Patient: sex M, age 42
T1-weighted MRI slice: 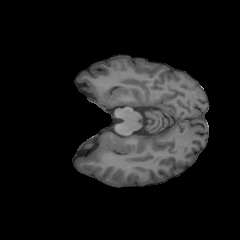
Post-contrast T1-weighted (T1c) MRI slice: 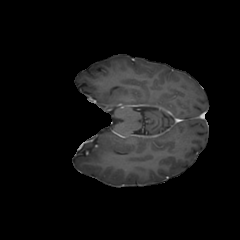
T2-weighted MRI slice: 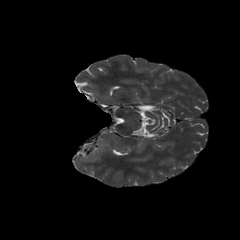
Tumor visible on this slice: no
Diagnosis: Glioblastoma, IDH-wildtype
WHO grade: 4